Aerial crown-view tile of a tropical tree (Barro Colorado Island, Panama), acquired 20250616:
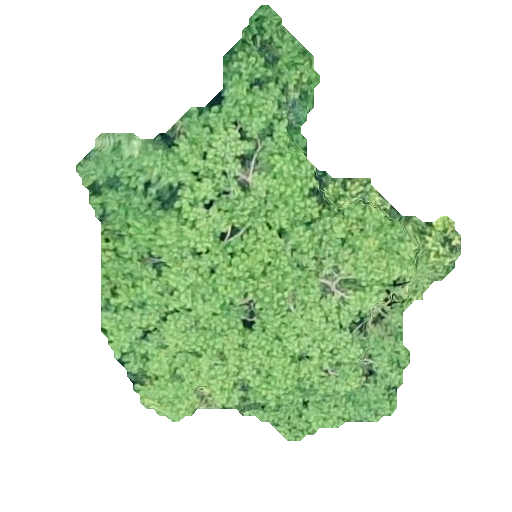
Species: Zanthoxylum ekmanii
GBIF accepted scientific name: Zanthoxylum ekmanii
Crown area: 135.992 m²